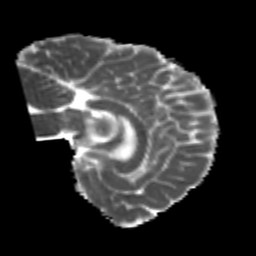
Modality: MD
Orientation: sagittal
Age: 23
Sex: male
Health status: healthy
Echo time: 0.074 s